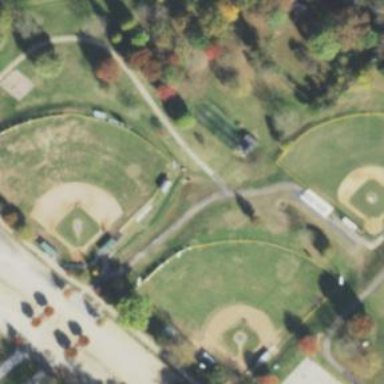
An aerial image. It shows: Baseball pitch for leisure land.